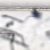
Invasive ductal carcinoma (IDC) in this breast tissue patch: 0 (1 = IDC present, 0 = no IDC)